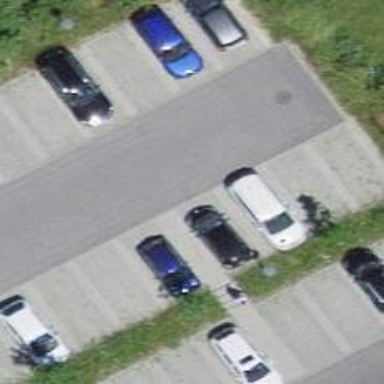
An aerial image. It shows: Asphalt parking aisle road.